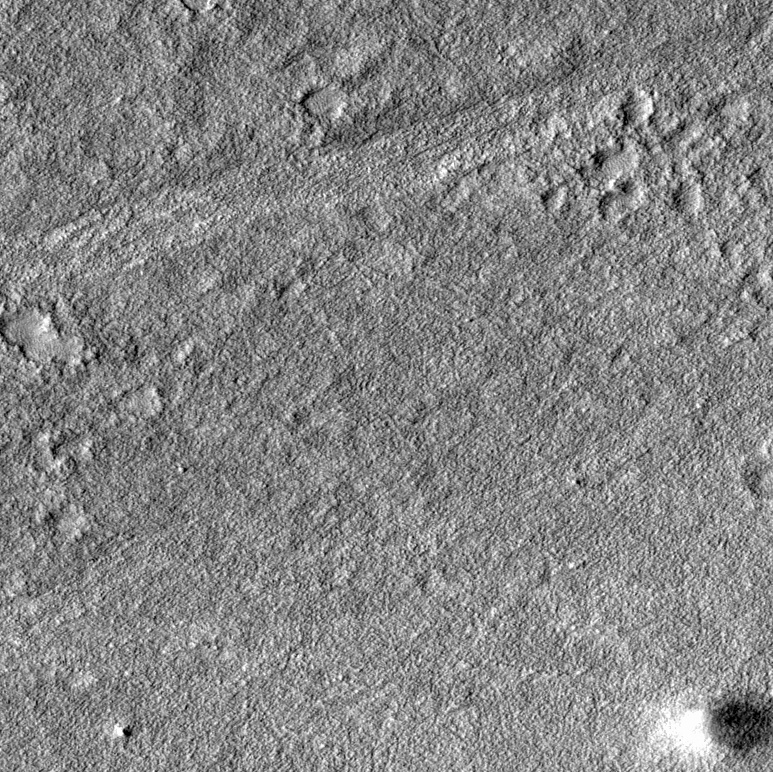
Label: dustdevil